Aerial crown-view tile of a tropical tree (Barro Colorado Island, Panama), acquired 20250317:
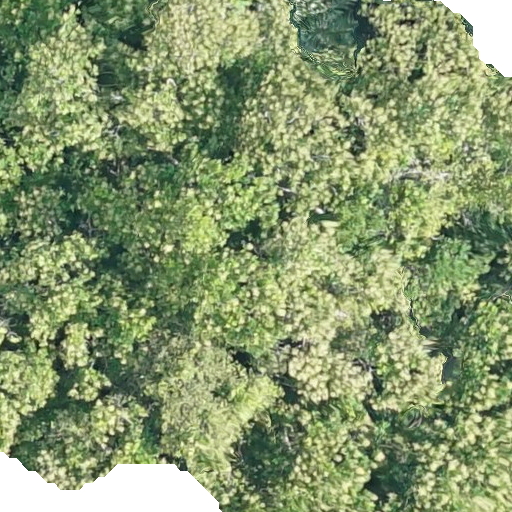
Species: Anacardium excelsum
GBIF accepted scientific name: Anacardium excelsum
Crown area: 591.276 m²